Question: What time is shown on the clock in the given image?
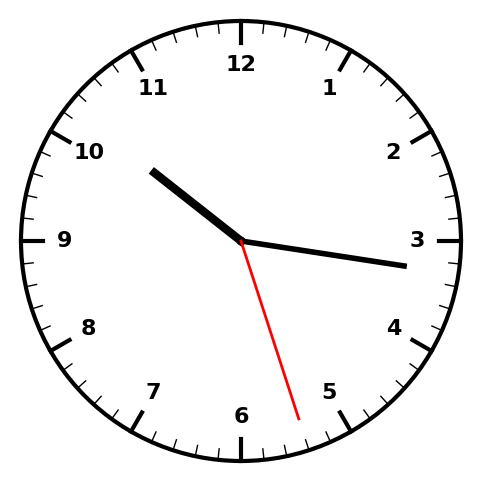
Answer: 10:16:27